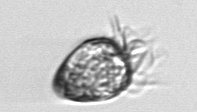
Label: Ciliophora